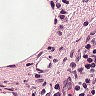
Metastatic tissue present: no